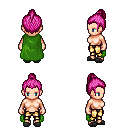
a pixel art fantasy rpg character, female body template, human, light skin, green cape, gold greaves, pink short topknot hairstyle, gray slippers, four views (front, back, left, right), 2x2 character sprite sheet, small pixel art, hard edges, no anti-aliasing